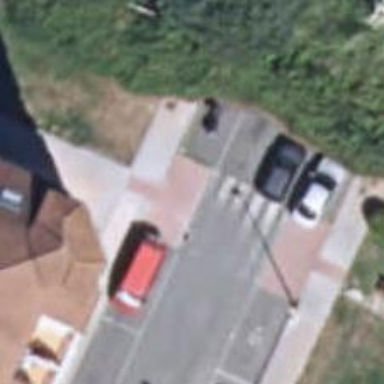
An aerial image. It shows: Pedestrian road.